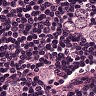
Metastatic tissue present: yes